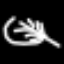
Label: leaf